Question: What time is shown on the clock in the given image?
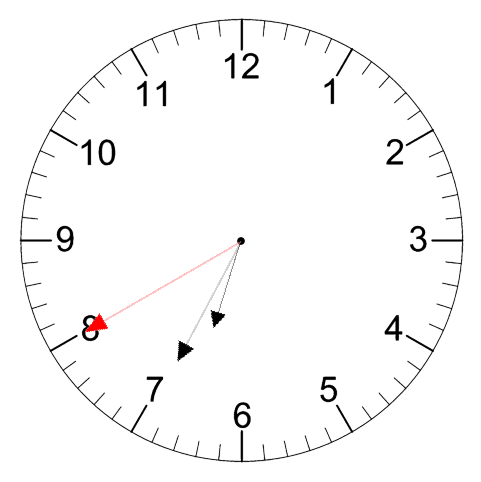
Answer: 06:34:40